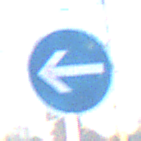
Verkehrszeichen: VorgeschriebeneFahrtrichtungHierLinks
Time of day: SunriseSunset
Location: Outdoor (Nature)
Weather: Clear
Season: NotSpecified
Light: Natural